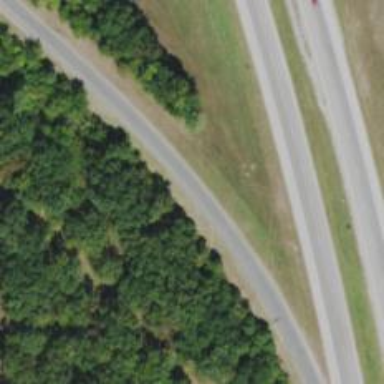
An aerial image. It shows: Trunk link highway.